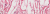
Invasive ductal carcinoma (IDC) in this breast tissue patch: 0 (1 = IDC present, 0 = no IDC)